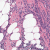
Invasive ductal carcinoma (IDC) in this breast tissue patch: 0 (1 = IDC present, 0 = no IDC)